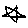
Label: star